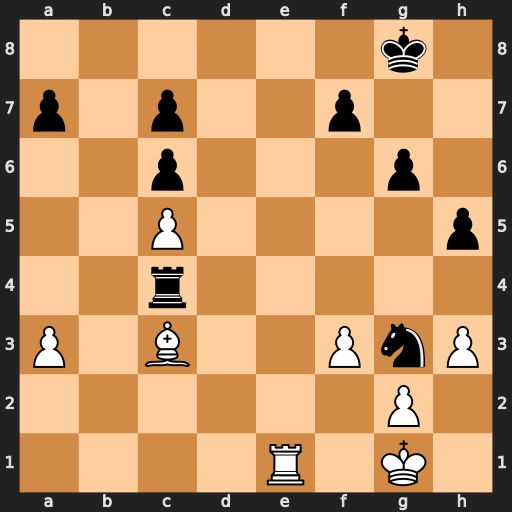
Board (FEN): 6k1/p1p2p2/2p3p1/2P4p/2r5/P1B2PnP/6P1/4R1K1
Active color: w
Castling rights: -
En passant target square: -
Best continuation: Re8+ Kh7 Rh8#